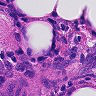
Metastatic tissue present: no